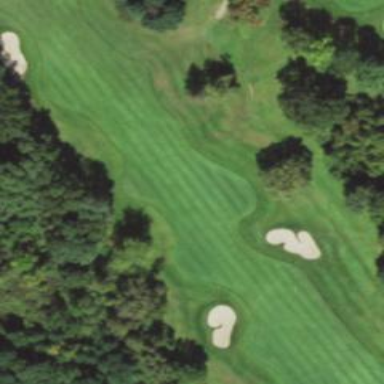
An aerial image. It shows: Grassy area designated as golf fairway.